Question: I've done this before but I have no idea what I'm missing.
I started the project as a single View project.
Then converted the ViewController to inherit from UITableViewController like so:
'''
@interface ViewController : UITableViewController
'''
went into the .xib for this ViewController and changed the class in the Custom Class section form UIView to UITableView:

Looking in my other project(s) where the ViewControllers are just straight TableView controllers, I don't see what else needs to be done, but when I run the app or when I view the xib it's not showing a tableview.
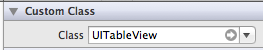
Answer: You'll need to drag out a UITableView in Interface Builder to replace the UIView. Then add the UITableViewDataSource and UITableViewDelegate protocols to your view controllers header file and connect the datasource and delegate outlets from your UITableView to your view controller in Interface Builder.
'''
@interface ViewController : UITableViewController <UITableViewDataSource, UITableViewDelegate>
'''